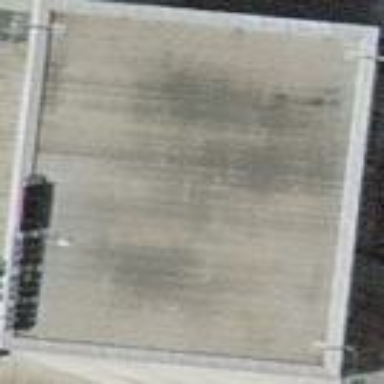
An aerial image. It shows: Building with flat glass roof.